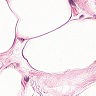
Metastatic tissue present: no